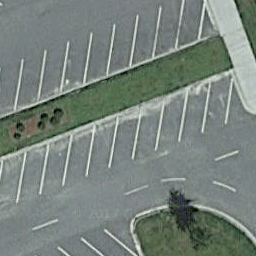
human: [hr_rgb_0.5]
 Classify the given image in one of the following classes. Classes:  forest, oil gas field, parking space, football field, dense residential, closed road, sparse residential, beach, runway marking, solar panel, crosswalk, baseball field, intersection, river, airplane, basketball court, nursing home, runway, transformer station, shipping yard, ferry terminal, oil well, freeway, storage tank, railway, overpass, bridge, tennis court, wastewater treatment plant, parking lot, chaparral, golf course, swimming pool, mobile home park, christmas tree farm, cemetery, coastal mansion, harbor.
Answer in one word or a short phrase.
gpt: parking space